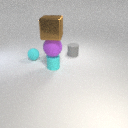
large purple rubber sphere below large brown metal cube